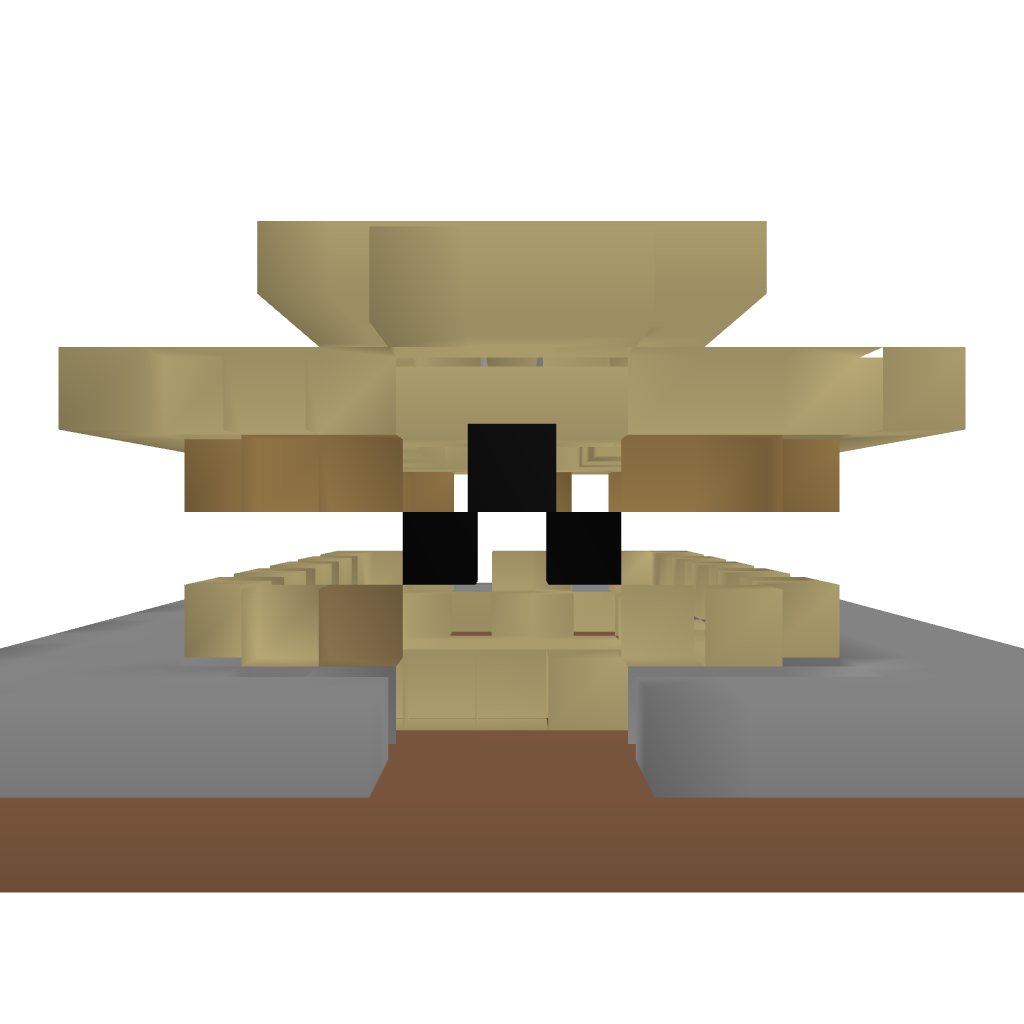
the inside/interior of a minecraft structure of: Cococa bean farm